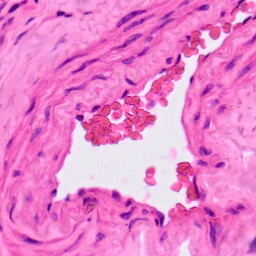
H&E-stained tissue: Lung